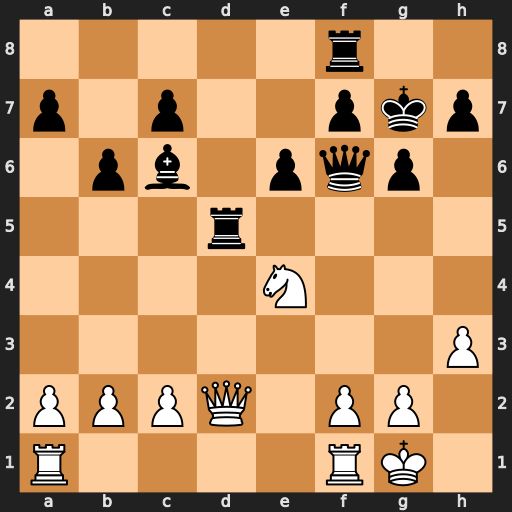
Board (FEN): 5r2/p1p2pkp/1pb1pqp1/3r4/4N3/7P/PPPQ1PP1/R4RK1
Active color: w
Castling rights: -
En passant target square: -
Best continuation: Qxd5 exd5 Nxf6